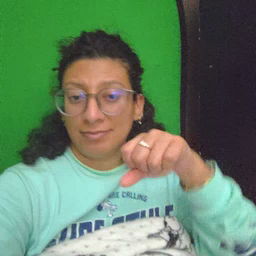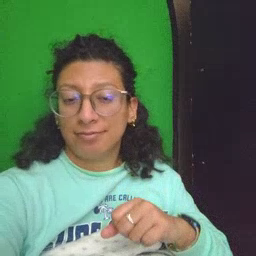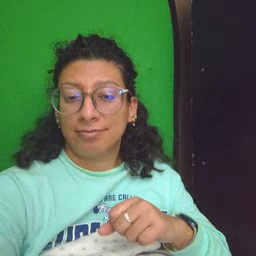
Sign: face